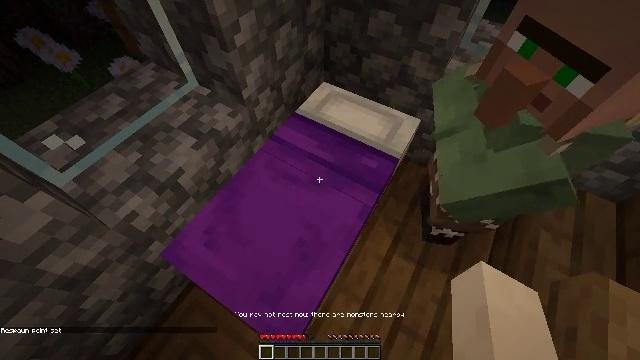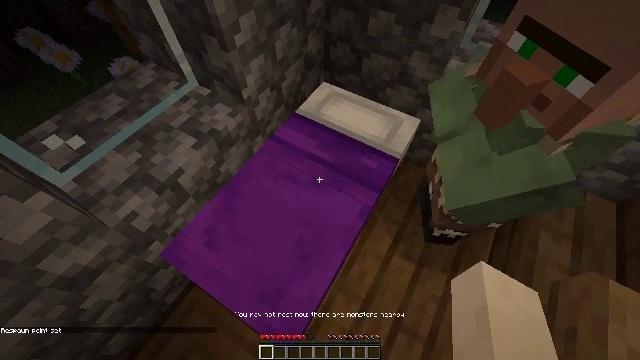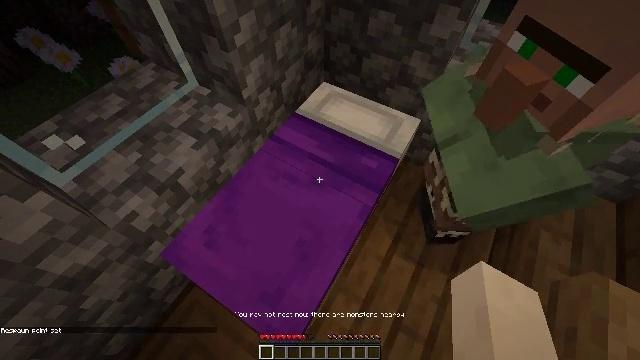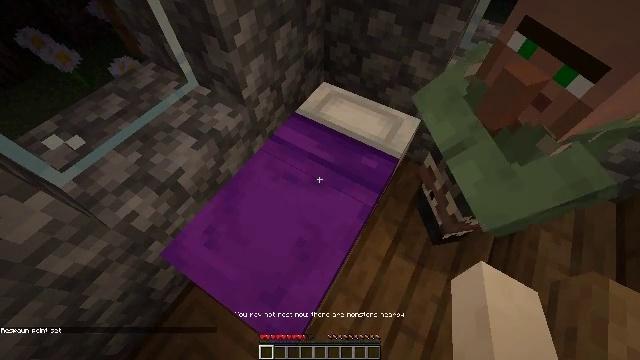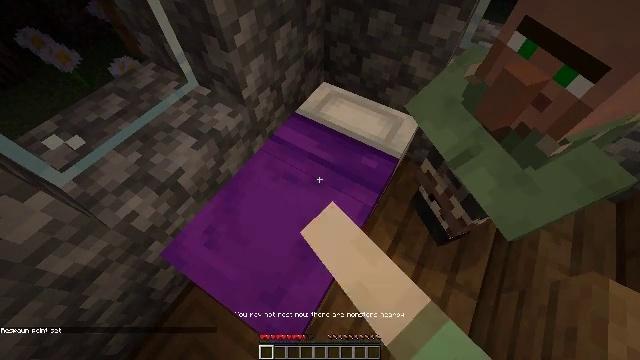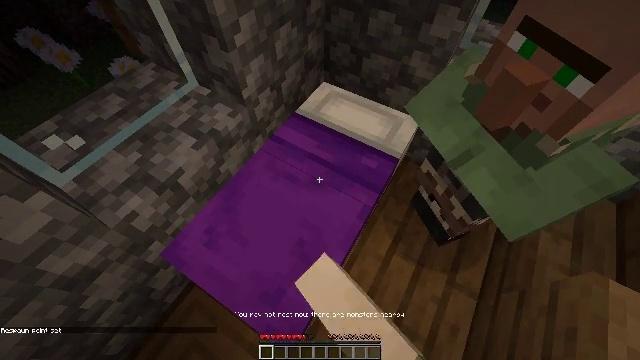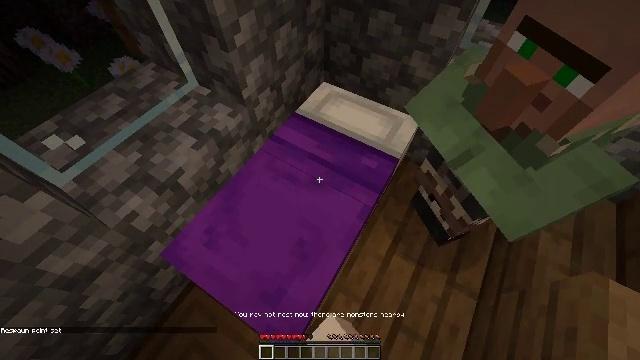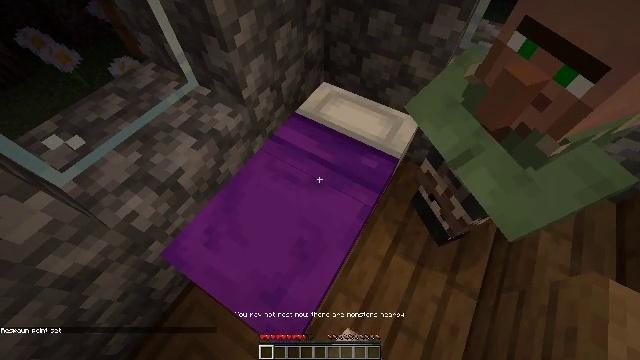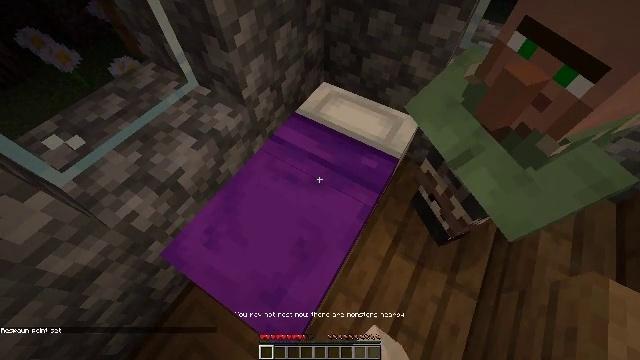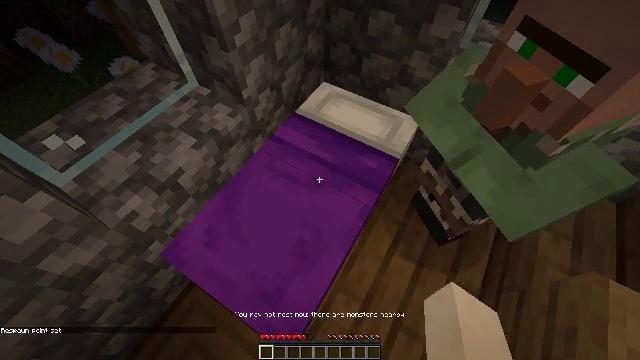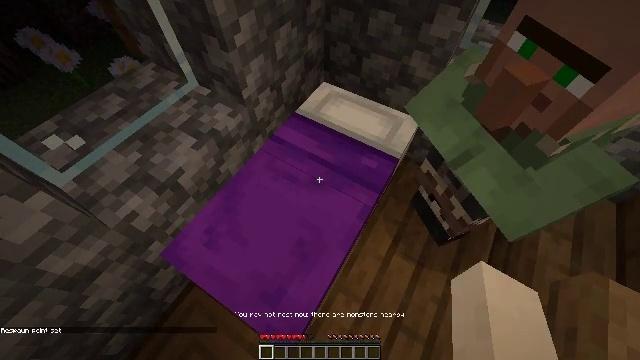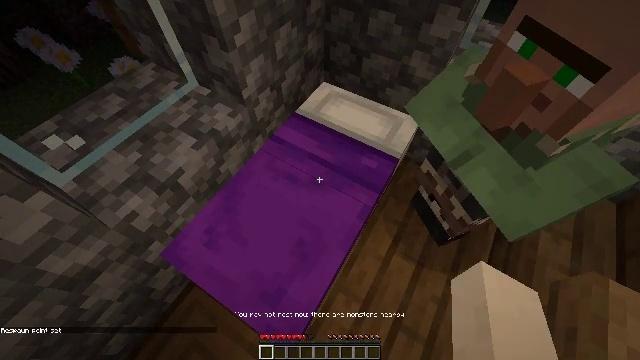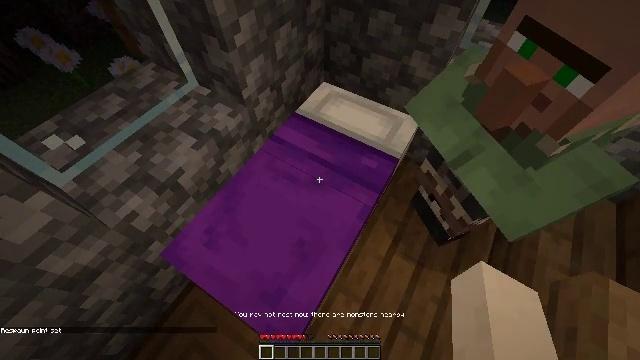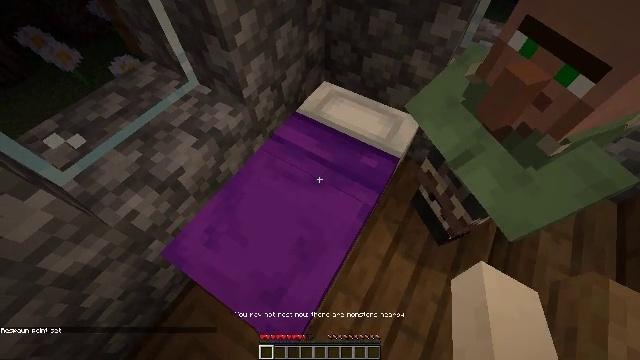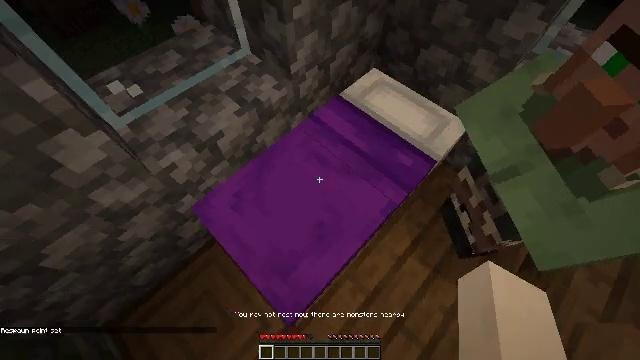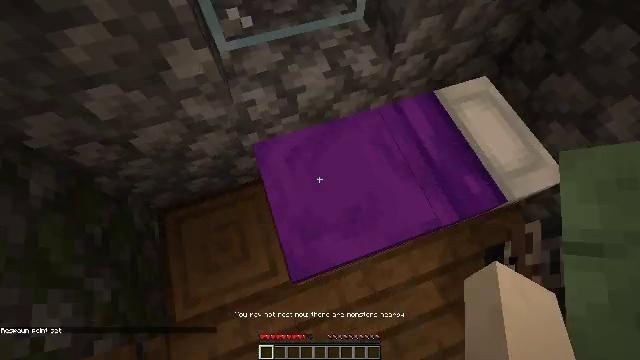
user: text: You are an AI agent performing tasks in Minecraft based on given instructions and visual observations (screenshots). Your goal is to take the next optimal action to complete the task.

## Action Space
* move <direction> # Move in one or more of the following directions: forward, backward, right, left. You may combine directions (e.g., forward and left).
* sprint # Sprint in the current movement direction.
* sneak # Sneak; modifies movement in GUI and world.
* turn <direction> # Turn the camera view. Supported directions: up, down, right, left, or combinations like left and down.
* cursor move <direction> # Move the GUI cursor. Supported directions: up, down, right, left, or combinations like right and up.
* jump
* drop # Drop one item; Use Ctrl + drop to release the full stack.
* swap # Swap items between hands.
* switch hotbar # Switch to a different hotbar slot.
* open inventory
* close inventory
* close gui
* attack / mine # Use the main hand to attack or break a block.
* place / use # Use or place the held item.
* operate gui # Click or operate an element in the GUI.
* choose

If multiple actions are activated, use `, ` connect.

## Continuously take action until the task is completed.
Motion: motion action
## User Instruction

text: Break the cornflower to collect it.
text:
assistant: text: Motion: use / place
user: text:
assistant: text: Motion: no_op
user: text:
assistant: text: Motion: no_op
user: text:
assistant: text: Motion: no_op
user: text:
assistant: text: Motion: no_op
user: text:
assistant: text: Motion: no_op
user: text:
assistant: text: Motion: no_op
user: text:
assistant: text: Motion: no_op
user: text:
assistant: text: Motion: no_op
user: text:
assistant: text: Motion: no_op
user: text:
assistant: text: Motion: no_op
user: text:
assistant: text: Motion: no_op
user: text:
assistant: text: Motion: no_op
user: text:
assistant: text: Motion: turn left and down
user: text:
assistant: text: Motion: turn left and down
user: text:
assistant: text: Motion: turn left and down
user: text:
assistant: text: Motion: turn left and up
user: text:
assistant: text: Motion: turn left and up
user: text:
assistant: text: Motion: turn left
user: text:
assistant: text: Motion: no_op
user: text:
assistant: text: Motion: no_op
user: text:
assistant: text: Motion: no_op
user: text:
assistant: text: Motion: turn up
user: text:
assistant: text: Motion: turn left and up
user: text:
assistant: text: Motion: turn left and up
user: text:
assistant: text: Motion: turn left and up
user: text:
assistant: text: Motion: turn left and down
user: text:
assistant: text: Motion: turn left and down
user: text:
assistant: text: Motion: turn left and up
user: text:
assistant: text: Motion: move forward, turn right and up